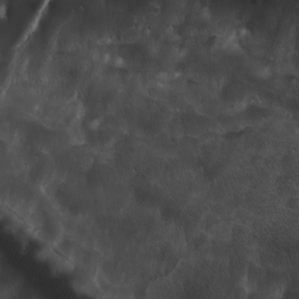
Label: non_frost